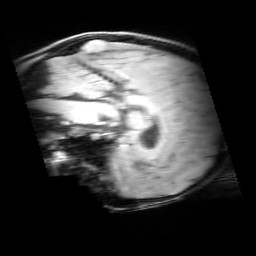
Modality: MP2RAGE
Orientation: sagittal
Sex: male
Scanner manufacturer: siemens
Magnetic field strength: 3 T
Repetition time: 5 s
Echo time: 0.00368 s